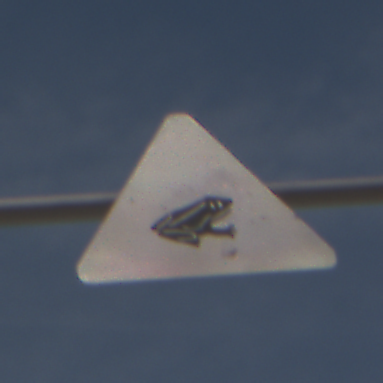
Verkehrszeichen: AmphibienwanderungLinks
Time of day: Midday
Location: Outdoor (Nature)
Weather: PartlyCloudy
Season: NotSpecified
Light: Natural